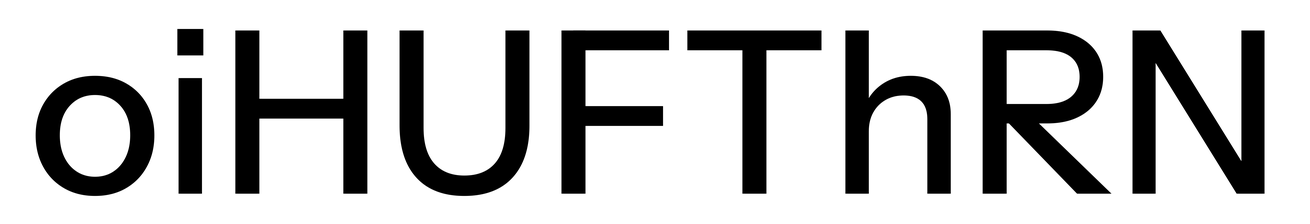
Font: InstrumentSans_Medium